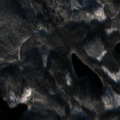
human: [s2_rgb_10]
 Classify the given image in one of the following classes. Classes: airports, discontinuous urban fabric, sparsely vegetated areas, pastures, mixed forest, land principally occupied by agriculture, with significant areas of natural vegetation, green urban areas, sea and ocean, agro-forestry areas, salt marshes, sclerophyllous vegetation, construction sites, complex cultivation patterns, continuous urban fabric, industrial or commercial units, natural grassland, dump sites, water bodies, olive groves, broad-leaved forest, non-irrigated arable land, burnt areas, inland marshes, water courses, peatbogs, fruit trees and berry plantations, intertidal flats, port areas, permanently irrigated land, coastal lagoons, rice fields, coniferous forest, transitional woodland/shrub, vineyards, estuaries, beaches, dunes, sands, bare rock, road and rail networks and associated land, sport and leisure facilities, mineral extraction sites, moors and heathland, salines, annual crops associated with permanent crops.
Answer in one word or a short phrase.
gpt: coniferous forest, mixed forest, water bodies